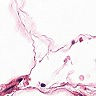
Metastatic tissue present: no